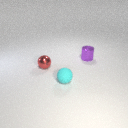
small cyan rubber sphere in front of small purple metal cylinder